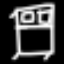
Label: bed